Question: After update my SDK tools and platform-tools folders disappeared of my SDK
My SDK directories Tree
<URL>
And My Android SDK folder

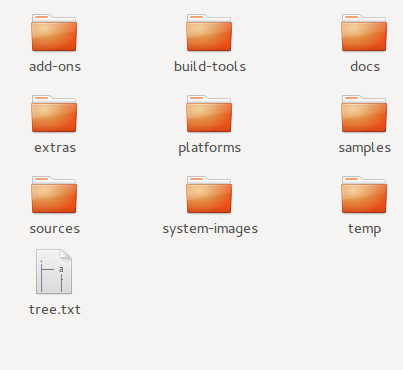
Answer: you can download them separately from:
sdk tools:
<URL>
platform-tools:
<URL>